在平面直角坐标系中，已知曲线$\Gamma:\frac{x^2}{4}+y^2=1(y\ge0)$，点$P$、$Q$分别为$\Gamma$上不同的两点，$T(t,0)$.

(1)求$\Gamma$所在椭圆的离心率；

(2)若$T(1,0)$，$Q$在$y$轴上，若$T$到直线$PQ$的距离为$\frac{\sqrt{5}}{5}$，求点$P$的坐标；

(3)是否存在$t$，使得$\triangle TPQ$是以$T$为直角顶点的等腰直角三角形？若存在，求$t$的取值范围；若不存在，请说明理由.
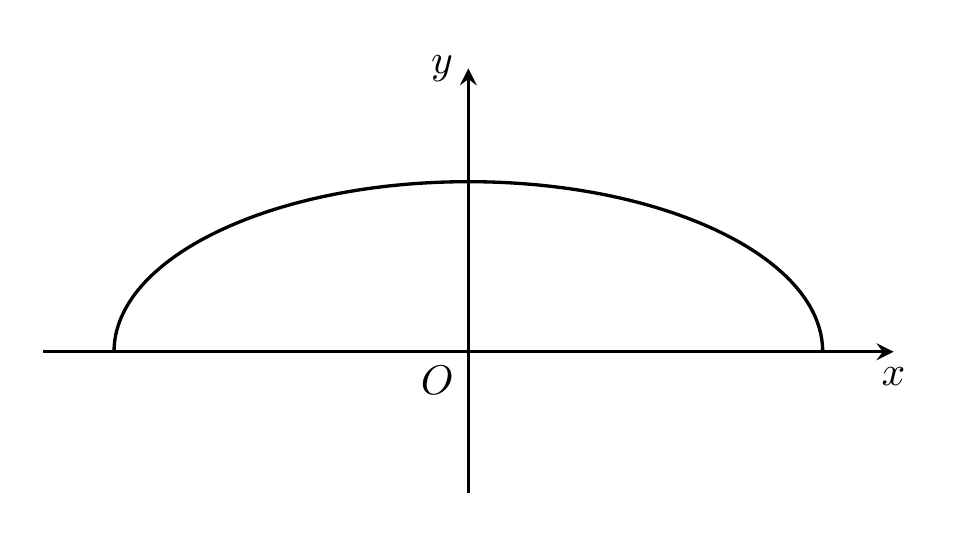
【解答】

\noindent \textbf{【答案】}
\begin{enumerate}
\item (1) $\boldsymbol{\dfrac{\sqrt{3}}{2}}$；
\item (2) $\boldsymbol{P(2,0)}$；
\item (3) 存在，$\boldsymbol{t\in\left(-\dfrac{6}{5},\dfrac{6}{5}\right)}$．
\end{enumerate}

\vspace{0.1cm}
\noindent \textbf{【知识点】}
直线与圆的位置关系、椭圆离心率计算、椭圆上定点存在性判定、向量数量积应用

\vspace{0.2cm}
\noindent \textbf{【详解】(1)}
由$\varGamma:\dfrac{x^2}{4}+y^2=1(y\ge0)$，得椭圆基本量
$$a=2,\ b=1,$$
$$c=\sqrt{a^2-b^2}=\sqrt{3},$$
故离心率
$$e=\dfrac{c}{a}=\dfrac{\sqrt{3}}{2}.$$

\vspace{0.2cm}
\noindent \textbf{(2)}
由题意，$Q(0,1)$，设直线$PQ$的方程为$y=kx+1$，
由点$T(1,0)$到直线的距离为$\dfrac{\sqrt{5}}{5}$，得
$$\dfrac{|k+1|}{\sqrt{k^2+1}}=\dfrac{\sqrt{5}}{5},$$
整理得 $2k^2+5k+2=0$，解得 $k=-\dfrac{1}{2}$ 或 $k=-2$。

当$k=-\dfrac{1}{2}$时，直线方程为$y=-\dfrac{1}{2}x+1$，
联立$\begin{cases}y=-\dfrac{1}{2}x+1\\x^2+4y^2=4\end{cases}$，解得$x=2$，即$P(2,0)$；

当$k=-2$时，直线与曲线交点纵坐标为负，舍去。

综上，$P(2,0)$。

\vspace{0.2cm}
\noindent \textbf{(3)}
存在满足条件的$t$。
设直线$PQ:y=kx+m$，联立椭圆方程得
$$(1+4k^2)x^2+8kmx+4m^2-4=0.$$

设$P(x_1,y_1),Q(x_2,y_2)$，由韦达定理：
$$x_1+x_2=-\dfrac{8km}{1+4k^2},\ x_1x_2=\dfrac{4m^2-4}{1+4k^2}.$$

由$\triangle TPQ$是以$T$为直角顶点的等腰直角三角形，
得$\overrightarrow{TP}\cdot\overrightarrow{TQ}=0$且$|TP|=|TQ|$。

化简推导得：
$$t=-\dfrac{3km}{1+4k^2},\quad m^2=\dfrac{4(4k^2+1)}{5}.$$

结合曲线范围约束，最终得$t$的取值范围为
$$t\in\left(-\dfrac{6}{5},\dfrac{6}{5}\right).$$

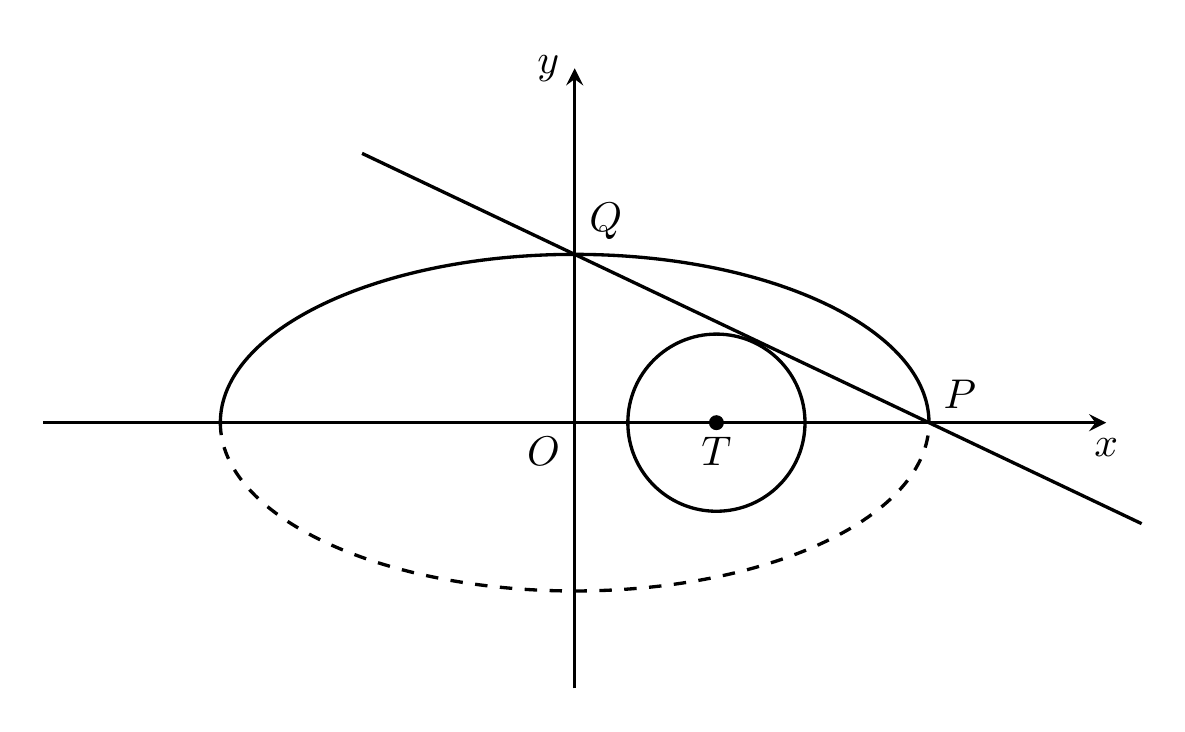
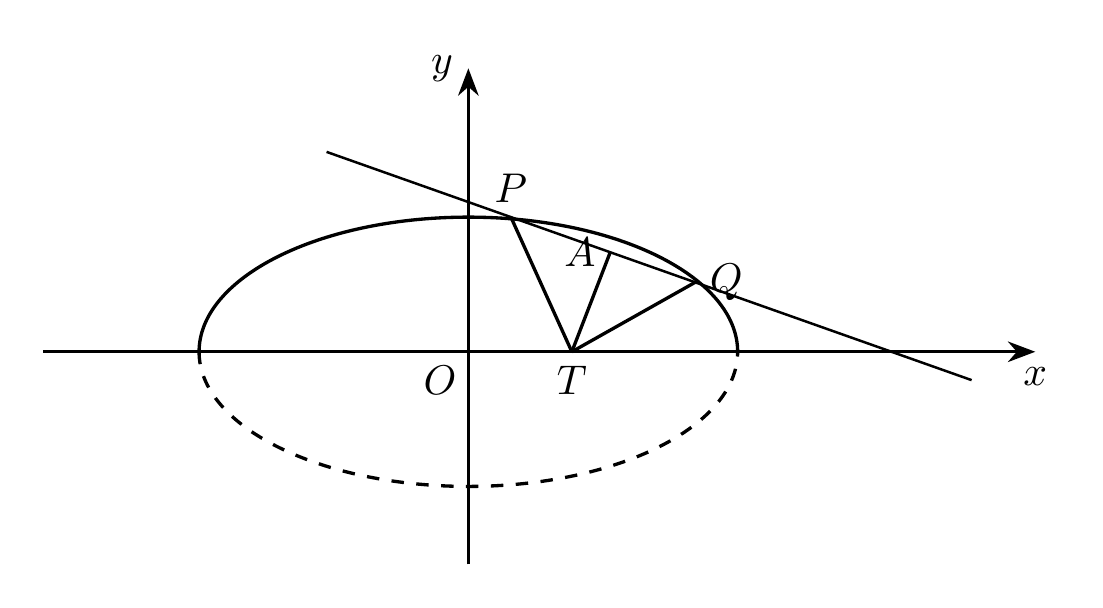